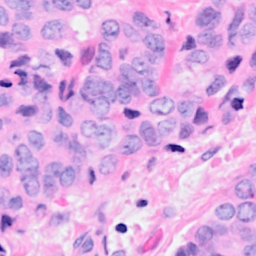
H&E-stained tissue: Breast